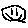
Label: smiley face